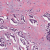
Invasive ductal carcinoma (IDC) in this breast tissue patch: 1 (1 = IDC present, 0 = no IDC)